Question: my hosting services company is using parallels plesk panel 9.5
after working fine in my local iis on windows 7
as it's the i am uploading a website there , what could be the problem with this error
if its important , at the bottom of the page theres a message
Assembly Load Trace: The following information can be helpful to determine why the assembly 'AjaxControlToolkit' could not be loaded.
WRN: Assembly binding logging is turned OFF.
To enable assembly bind failure logging, set the registry value [HKLM\Software\Microsoft\Fusion!EnableLog] (DWORD) to 1.
Note: There is some performance penalty associated with assembly bind failure logging.
To turn this feature off, remove the registry value [HKLM\Software\Microsoft\Fusion!EnableLog].
i realize that i have no access to registry and as its not something i could think i should take to consideration , i should think that's only a general message as the company is well established firm
update
this is the application , i don't use a private server online
'parallels plesk panel 9.5'

iis is on dev pc = (while working on project) and its !
problem with website - when it's online = on server of hoseting service company
look at it in picture that is to your comment : " "
thanks
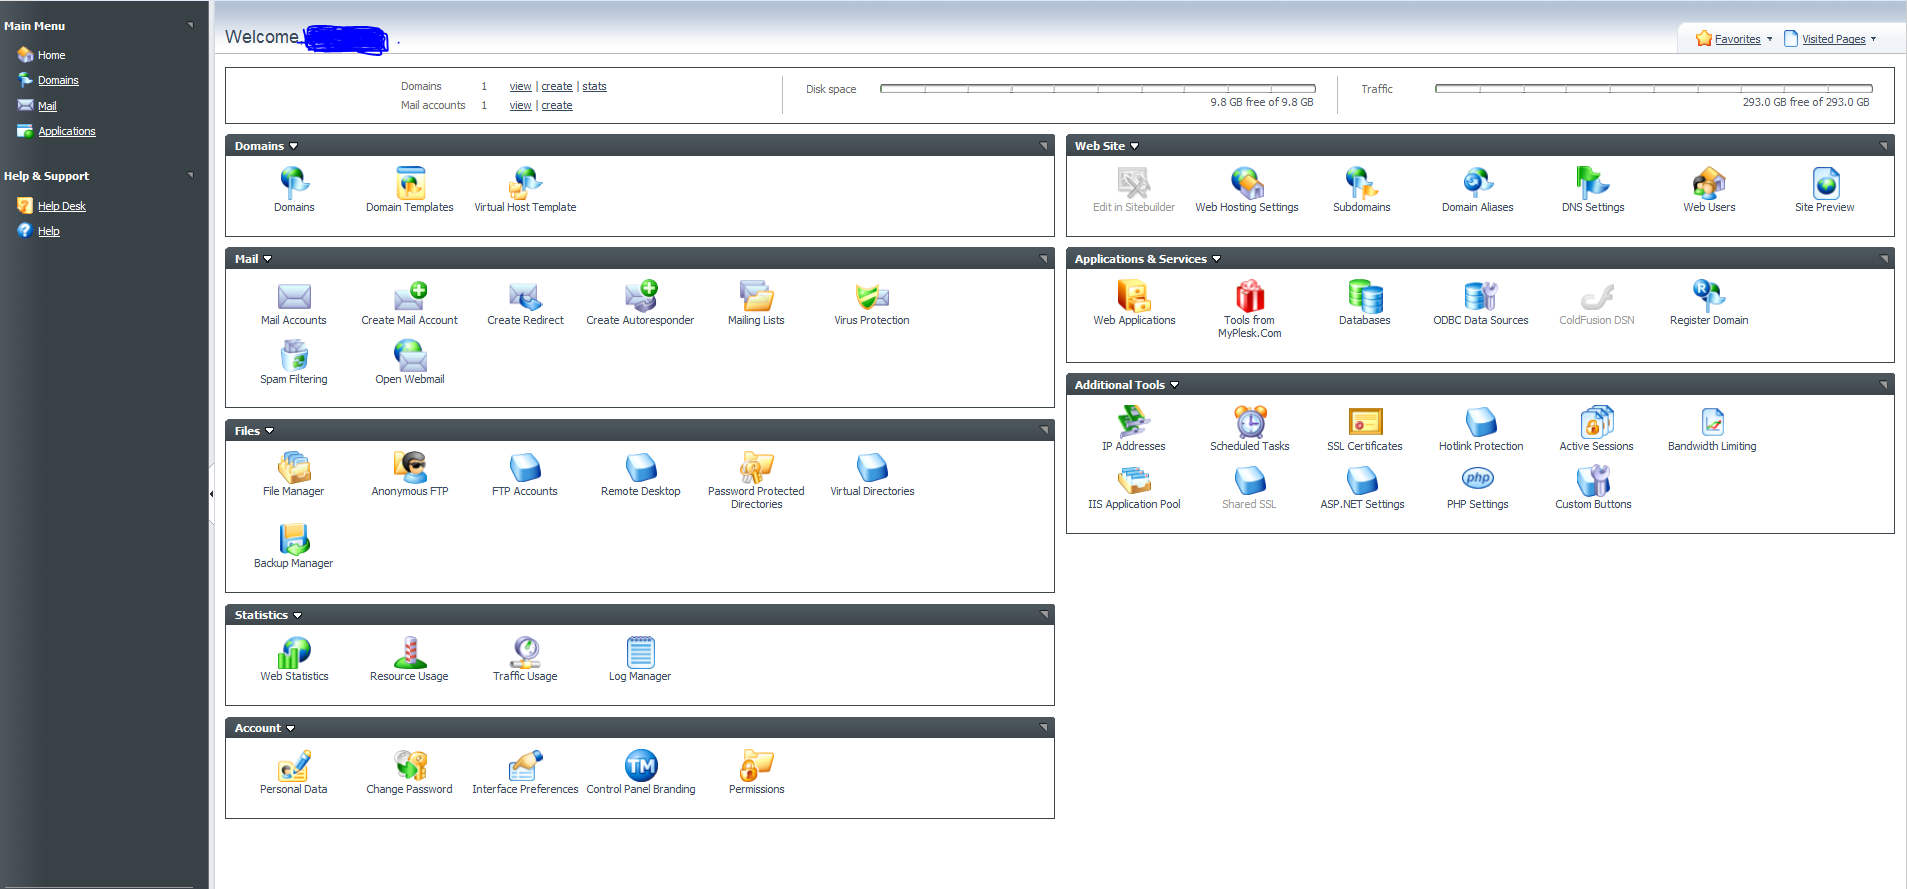
Answer: there was a problem with virtual directories setting, and permissions to write /execute scripts
when you're using plesk you should know how to set proprties for each virtual directory within the properties of the domain's virtual directories section , properties .